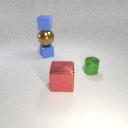
small blue metal cube below small blue rubber cube